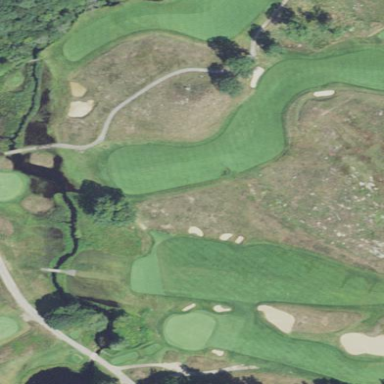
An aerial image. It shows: Rough area on grassy golf course.